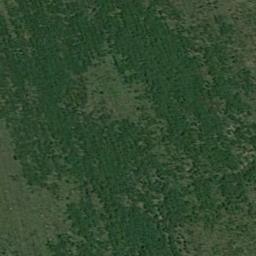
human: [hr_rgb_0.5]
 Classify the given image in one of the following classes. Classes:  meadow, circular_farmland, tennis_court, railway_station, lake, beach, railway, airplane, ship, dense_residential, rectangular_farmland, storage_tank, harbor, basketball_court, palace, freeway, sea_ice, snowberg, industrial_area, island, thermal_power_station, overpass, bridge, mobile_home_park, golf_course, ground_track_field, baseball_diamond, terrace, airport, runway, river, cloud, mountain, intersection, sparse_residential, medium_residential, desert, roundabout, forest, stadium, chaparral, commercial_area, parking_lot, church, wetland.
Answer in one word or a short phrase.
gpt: meadow